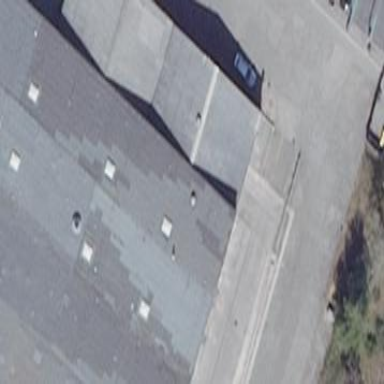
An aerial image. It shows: Building with gabled roof that is oriented across.